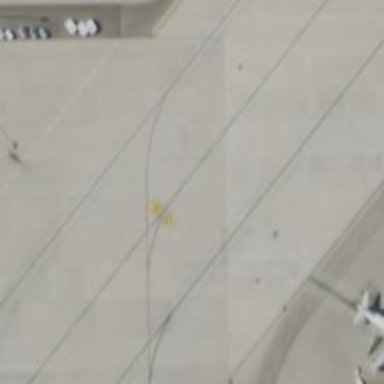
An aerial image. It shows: View of taxiway at the airport.